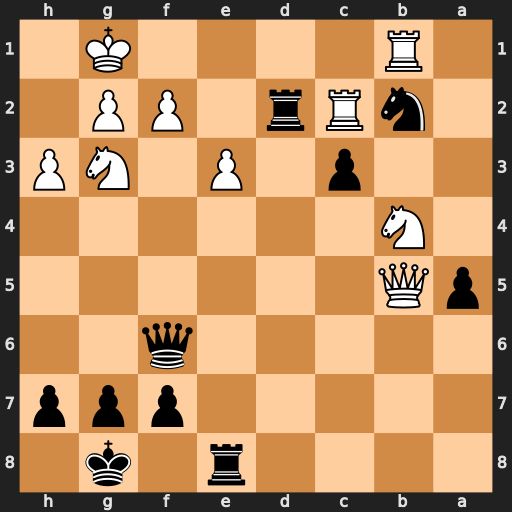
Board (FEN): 4r1k1/5ppp/5q2/pQ6/1N6/2p1P1NP/1nRr1PP1/1R4K1
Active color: b
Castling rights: -
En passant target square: -
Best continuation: Qxf2+ Kh2 Qxg2#